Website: macys
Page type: cart
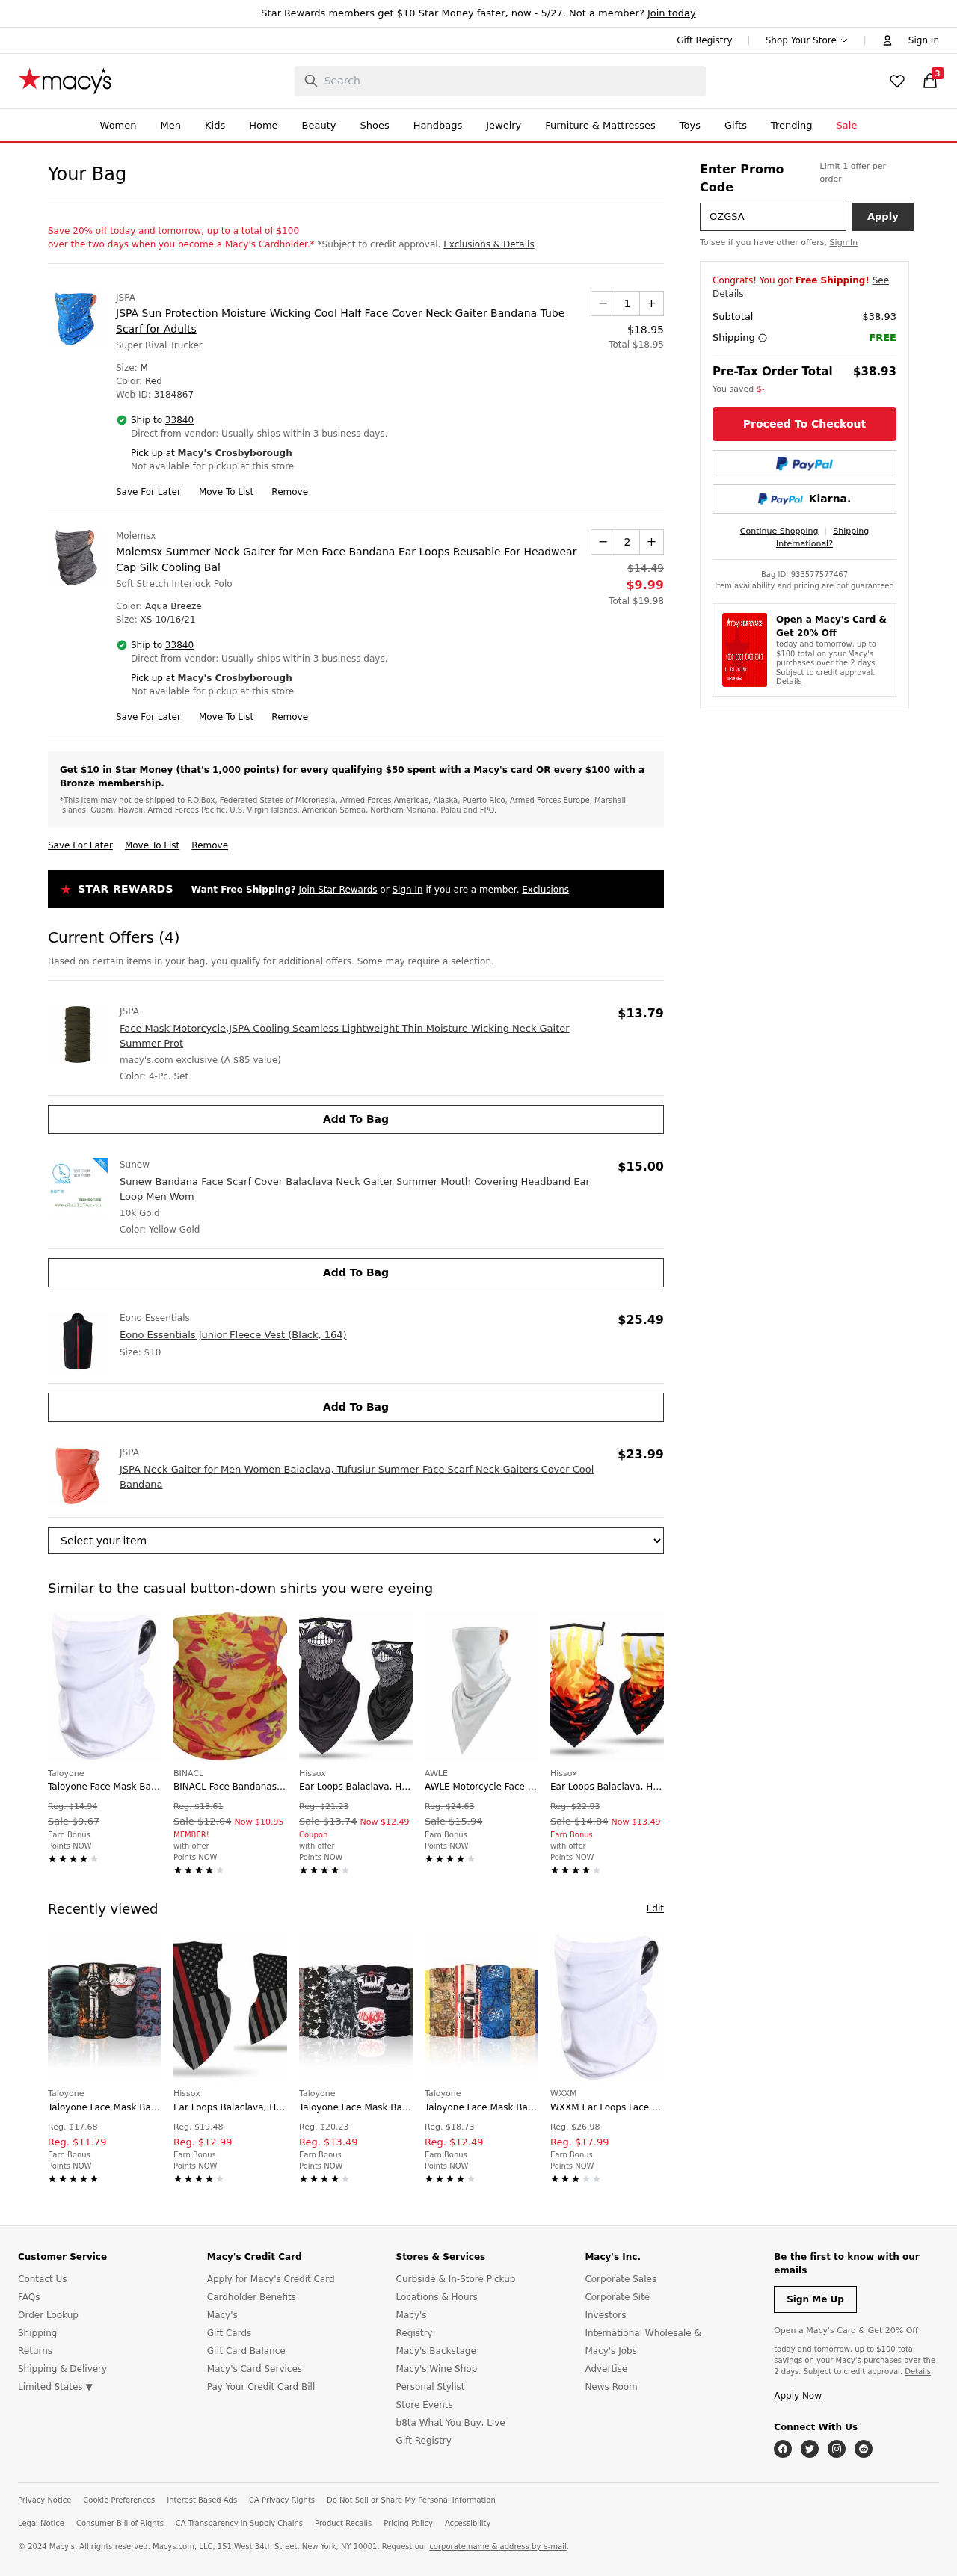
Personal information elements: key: PII_CITY
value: Crosbyborough
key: PII_POSTCODE
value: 33840
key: PII_PROMO_CODE
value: OZGSAVE
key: PII_POSTCODE2
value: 33840
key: PII_CITY2
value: Crosbyborough
Product elements: key: PRODUCT1_BRAND
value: JSPA
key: PRODUCT1_NAME
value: JSPA Sun Protection Moisture Wicking Cool Half Face Cover Neck Gaiter Bandana Tube Scarf for Adults
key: PRODUCT1_PRICE
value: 18.95
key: PRODUCT1_QUANTITY
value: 1
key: PRODUCT2_BRAND
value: Molemsx
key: PRODUCT2_NAME
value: Molemsx Summer Neck Gaiter for Men Face Bandana Ear Loops Reusable For Headwear Cap Silk Cooling Bal
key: PRODUCT2_PRICE
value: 9.99
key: PRODUCT2_QUANTITY
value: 2
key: PRODUCT3_BRAND
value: JSPA
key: PRODUCT3_NAME
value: Face Mask Motorcycle,JSPA Cooling Seamless Lightweight Thin Moisture Wicking Neck Gaiter Summer Prot
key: PRODUCT3_PRICE
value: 13.79
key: PRODUCT4_BRAND
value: Sunew
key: PRODUCT4_NAME
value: Sunew Bandana Face Scarf Cover Balaclava Neck Gaiter Summer Mouth Covering Headband Ear Loop Men Wom
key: PRODUCT4_PRICE
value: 15
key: PRODUCT5_BRAND
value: Eono Essentials
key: PRODUCT5_NAME
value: Eono Essentials Junior Fleece Vest (Black, 164)
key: PRODUCT5_PRICE
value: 25.49
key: PRODUCT6_BRAND
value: JSPA
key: PRODUCT6_NAME
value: JSPA Neck Gaiter for Men Women Balaclava, Tufusiur Summer Face Scarf Neck Gaiters Cover Cool Bandana
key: PRODUCT6_PRICE
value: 23.99
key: PRODUCT1_TOTAL
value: Total $18.95
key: PRODUCT2_ORIGINAL_PRICE
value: $14.49
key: PRODUCT2_TOTAL
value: Total $19.98
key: PRODUCT7_BRAND
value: Taloyone
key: PRODUCT7_NAME
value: Taloyone Face Mask Bandanas Neck Gaiter Ear Loops Face Balaclava Non Slip Light Cool Breathable Band
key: PRODUCT7_ORIGINAL_PRICE
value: Reg. $14.94
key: PRODUCT7_SALE_PRICE
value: Sale $9.67
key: PRODUCT8_BRAND
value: BINACL
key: PRODUCT8_NAME
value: BINACL Face Bandanas Balaclava, Unisex Neck Gaiter Scarf Novelty Stretchable Wind Sun UV Protection
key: PRODUCT8_ORIGINAL_PRICE
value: Reg. $18.61
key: PRODUCT8_SALE_PRICE
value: Sale $12.04
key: PRODUCT8_PRICE
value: Now $10.95
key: PRODUCT9_BRAND
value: Hissox
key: PRODUCT9_NAME
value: Ear Loops Balaclava, Hissox Womens Mens Comfort Bandana Face Scarf Bandana Mask Neck Gaiters Outdoor
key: PRODUCT9_ORIGINAL_PRICE
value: Reg. $21.23
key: PRODUCT9_SALE_PRICE
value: Sale $13.74
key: PRODUCT9_PRICE
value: Now $12.49
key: PRODUCT10_BRAND
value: AWLE
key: PRODUCT10_NAME
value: AWLE Motorcycle Face Bandana with Ear Loops, Festivals Parties Outdoor Working Net Pattern Face Cove
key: PRODUCT10_ORIGINAL_PRICE
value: Reg. $24.63
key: PRODUCT10_SALE_PRICE
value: Sale $15.94
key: PRODUCT11_BRAND
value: Hissox
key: PRODUCT11_NAME
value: Ear Loops Balaclava, Hissox Womens Mens Comfort Bandana Face Scarf Bandana Mask Neck Gaiters Outdoor
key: PRODUCT11_ORIGINAL_PRICE
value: Reg. $22.93
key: PRODUCT11_SALE_PRICE
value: Sale $14.84
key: PRODUCT11_PRICE
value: Now $13.49
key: PRODUCT12_BRAND
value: Taloyone
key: PRODUCT12_NAME
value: Taloyone Face Mask Bandanas Neck Gaiter Face Balaclava Non Slip Light Cool Breathable for Sun Wind D
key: PRODUCT12_ORIGINAL_PRICE
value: Reg. $17.68
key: PRODUCT12_PRICE
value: Reg. $11.79
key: PRODUCT13_BRAND
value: Hissox
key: PRODUCT13_NAME
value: Ear Loops Balaclava, Hissox Womens Mens Comfort Bandana Face Scarf Bandana Mask Neck Gaiters Outdoor
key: PRODUCT13_ORIGINAL_PRICE
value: Reg. $19.48
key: PRODUCT13_PRICE
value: Reg. $12.99
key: PRODUCT14_BRAND
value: Taloyone
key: PRODUCT14_NAME
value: Taloyone Face Mask Bandanas Neck Gaiter Face Balaclava Non Slip Light Cool Breathable for Sun Wind D
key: PRODUCT14_ORIGINAL_PRICE
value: Reg. $20.23
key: PRODUCT14_PRICE
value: Reg. $13.49
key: PRODUCT15_BRAND
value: Taloyone
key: PRODUCT15_NAME
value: Taloyone Face Mask Bandanas Neck Gaiter Face Balaclava Non Slip Light Cool Breathable for Sun Wind D
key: PRODUCT15_ORIGINAL_PRICE
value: Reg. $18.73
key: PRODUCT15_PRICE
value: Reg. $12.49
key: PRODUCT16_BRAND
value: WXXM
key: PRODUCT16_NAME
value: WXXM Ear Loops Face Cover Breathable Face Scarf Sun UV Protection Neck Gaiter 1 Piece White
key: PRODUCT16_ORIGINAL_PRICE
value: Reg. $26.98
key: PRODUCT16_PRICE
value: Reg. $17.99
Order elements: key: ORDER_NUM_ITEMS
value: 3
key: ORDER_SUBTOTAL
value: $38.93
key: ORDER_SUBTOTAL2
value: $38.93
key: ORDER_ID
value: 933577577467
Search elements: key: HEADER_SEARCH
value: Search